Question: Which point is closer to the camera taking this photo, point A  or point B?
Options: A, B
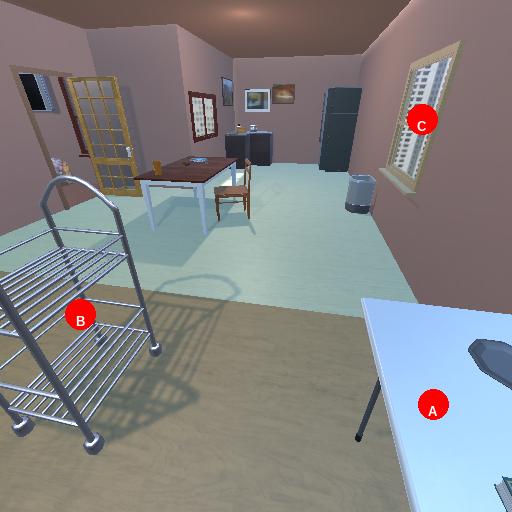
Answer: A